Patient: sex F, age 55
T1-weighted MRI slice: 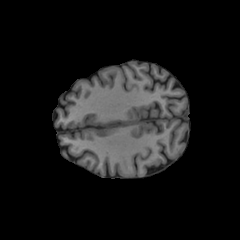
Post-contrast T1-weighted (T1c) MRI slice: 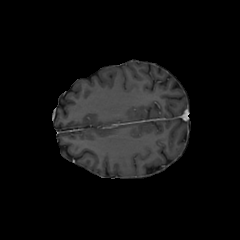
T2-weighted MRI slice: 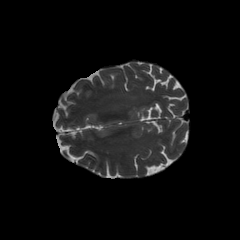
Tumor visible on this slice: no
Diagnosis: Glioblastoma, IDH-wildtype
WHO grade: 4